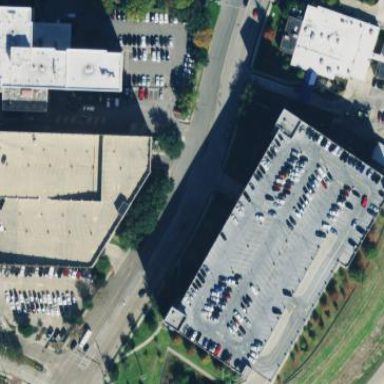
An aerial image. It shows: Multi-storey parking building.